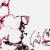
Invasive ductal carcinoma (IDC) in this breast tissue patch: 0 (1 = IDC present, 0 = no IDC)